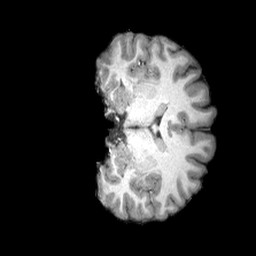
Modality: T1w
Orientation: coronal
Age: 25
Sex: male